Question: When I click on " ENTER "in edittext and press button SendMessage, on the server it is saved"
" and is displayed in the application just as a blank message. Also when I typed the text and pressed the button several times " ENTER "on the server it is saved" hello!!!
\ n". I dont know how decide this problem.

My xml code
'''
<EditText
android:id="@+id/sendmsg"
android:layout_width="40dp"
android:layout_height="40dp"
android:layout_weight="1"
android:layout_toEndOf="@+id/imgsend"
android:layout_toStartOf="@+id/msgsend"
/>
<TextView
android:id="@+id/messageReceiver"
android:layout_width="wrap_content"
android:layout_height="wrap_content"
android:layout_marginTop="10dp"
android:background="@drawable/rounded_corner2"
android:padding="10dp"
android:layout_alignParentTop="true"
android:layout_marginStart="5dp"
android:layout_marginEnd="20dp"
android:text="A"
android:textAppearance="?android:attr/textAppearanceMedium"
android:textColor="#000"
tools:ignore="RtlCompat" />
'''
Fragment from ChatActivity
'''
public void onClick(View view) {
if(sendMsg.getText().toString().isEmpty())
Toast.makeText(ChatActivity.this, "Please enter search query", Toast.LENGTH_SHORT).show();
else{
String message = sendMsg.getText().toString();
InboxObject ib = new InboxObject();
Message m = new Message();
m.setMessage(message);
m.setCreatedAt(new SimpleDateFormat("yyyy-MM-dd HH:mm:ss").format(Calendar.getInstance().getTime()));
m.setImageUrl("");
m.setSender_uid(FirebaseAuth.getInstance().getCurrentUser().getUid());
m.setReceiver_uid(uid);
sendMsg.setText("");
String key = f_database.child("users").child(FirebaseAuth.getInstance().getCurrentUser().getUid()).child("inbox").child(uid).child("messages").push().getKey();
'''
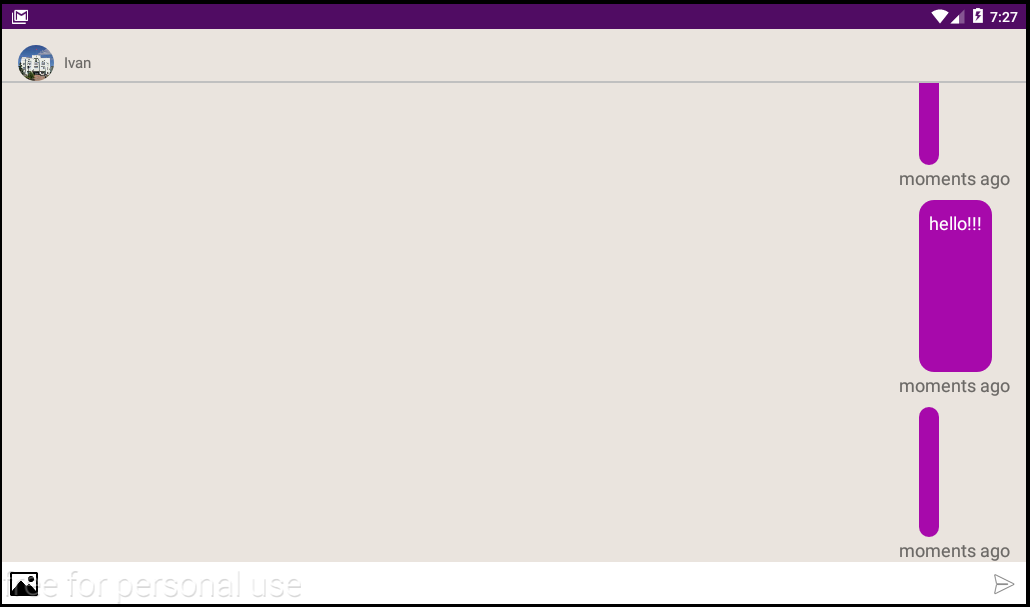
Answer: Apply method on edittext:
'''
if(sendMsg.getText().toString().trim().isEmpty()){
//Alert
}else{
String message = sendMsg.getText().toString().trim();
}
'''